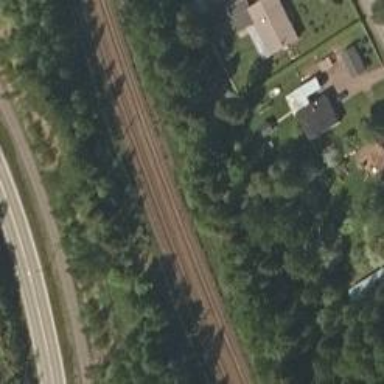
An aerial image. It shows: Rail line with electrified contact lines on embankment.